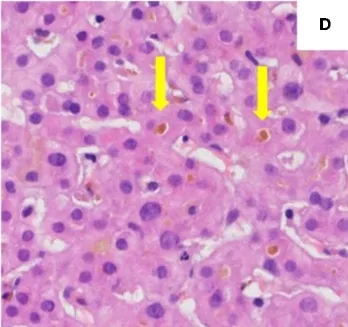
Second. Liver biopsy. (D) Liver parenchyma with significant intracellular and extracellular (arrow) bilirubinostasis (HE, 20x).
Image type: pathology (h&e)